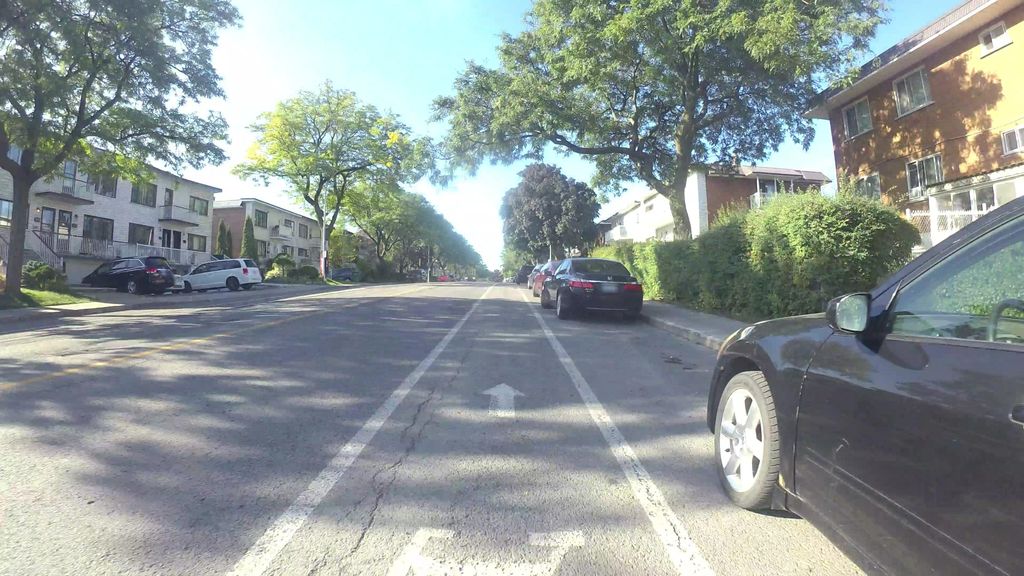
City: montreal